Question: I am looking to start a collaborative word document in Git, and want to know what is the best format?
: potential to easily add some simple markup, like bold, italics, maybe some font sizes or highlighting (nothing too technical). Ability to work seamlessly in git without too many complicated commands, as not everybody on the project will be a git guru, or may even be first time users. Something that is light
I'm already biased against Microsoft Word because I don't want to pay for it, and it has a lot of the bells and whistles I don't need, and frankly find annoying.
I'm already leaning towards using OpenOffice Writer with ODF formatting. Has anybody done this, or have any suggestions on why this is not a good idea? There are a lot of formats to choose from, like this picture:
That is sorta overwhelming.
My reasoning for using OpenOffice is that it's free, it can install on most computers, and it is open source. This project is open source as well, and it seems like using open source tools is true to the spirit.
I know this is not a discussion forum, and I truly am looking for a definitive answer on file type, or some suggestions from anybody who has experience versioning word / text documents in Git. It's totally out of the question to use SVN in this project, mainly because it sucks. Thanks!
updated: The idea would be to version this in
The project is about engineers, linguists, and other programmers who are interested in cleaning up, standardizing and overall improving the kind of language we use to refer to computer language concepts.
There is a great suggestion below about using <URL> like in Github README's, which sounds awesome to me, but I'm not sure if this would scare non-github, non computer tech savvy people away.
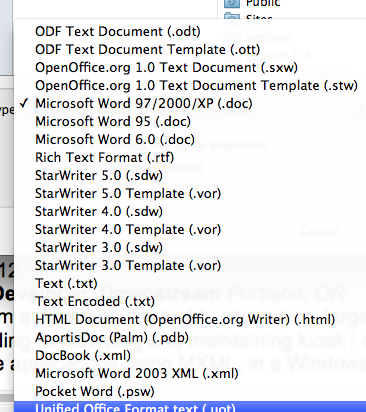
Answer: I decided to go with a wiki at <URL>. I feel like it met all of my needs. I will summarize some of the pros and cons of using either.
Github pros:
-
Github cons:
-
Wiki pros:
-
Wiki cons:
-
I should give credit to @Karl above.
I really appreciate all the help, and took a lot from this. Especially learned about some cool features of Github.
Thanks!